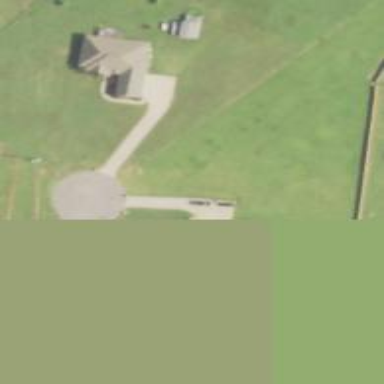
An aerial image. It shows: Driveway.